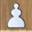
Piece: wP